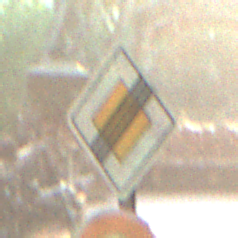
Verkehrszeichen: EndeVorfahrtsstrasse
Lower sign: Geschwindigkeit70
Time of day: SunriseSunset
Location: Outdoor (Suburban)
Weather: Clear
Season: NotSpecified
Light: Natural